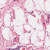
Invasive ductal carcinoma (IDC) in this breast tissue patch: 0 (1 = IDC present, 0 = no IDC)